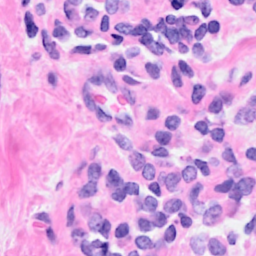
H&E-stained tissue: Breast